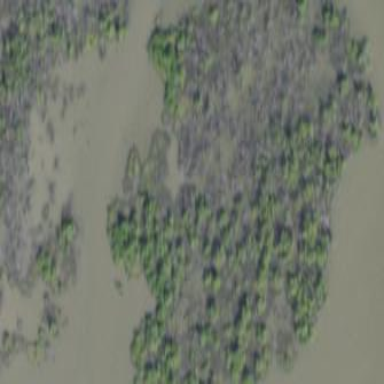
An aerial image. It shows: Mangrove wetland featuring Mangrove Swamp plant community.